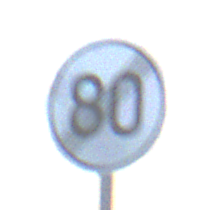
Verkehrszeichen: EndeGeschwindigkeit80
Umgebung: Outdoor, Nature
Tageszeit: SunriseSunset
Wetter: PartlyCloudy
Licht: Natural
Jahreszeit: NotSpecified
Kontrast: LowContrast